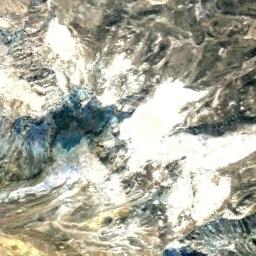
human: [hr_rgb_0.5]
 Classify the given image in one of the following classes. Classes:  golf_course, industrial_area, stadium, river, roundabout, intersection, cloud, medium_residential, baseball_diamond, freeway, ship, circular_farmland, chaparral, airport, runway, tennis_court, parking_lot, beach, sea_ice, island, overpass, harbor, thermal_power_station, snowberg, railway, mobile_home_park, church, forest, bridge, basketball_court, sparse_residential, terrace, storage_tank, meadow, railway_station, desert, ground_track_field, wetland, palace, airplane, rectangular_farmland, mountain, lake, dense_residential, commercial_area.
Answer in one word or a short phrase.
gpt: snowberg